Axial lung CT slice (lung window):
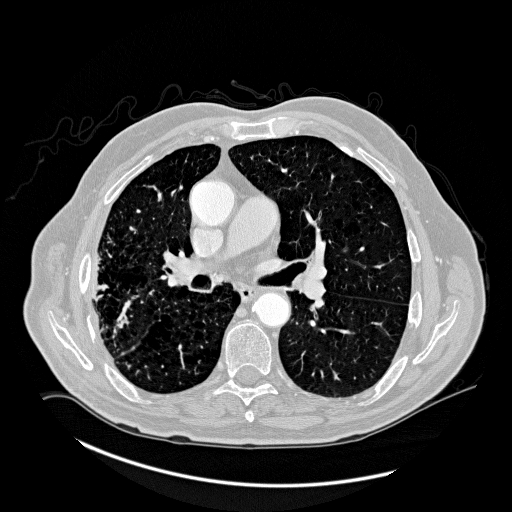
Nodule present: no